Interaction volume radius: 5 \u00c5
Interaction volume height: 20 \u00c5
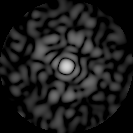
Disorder parameter: 0.854